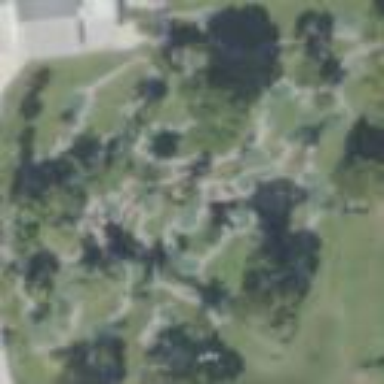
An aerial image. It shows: Miniature golf course.